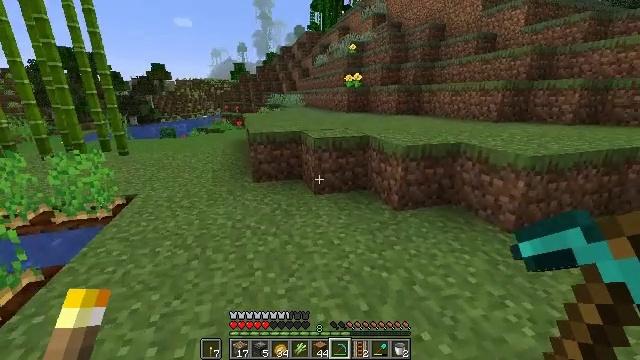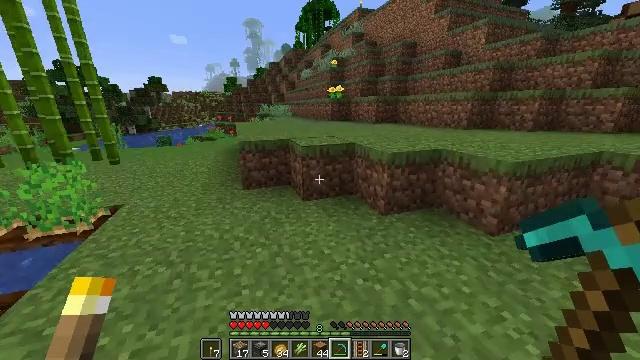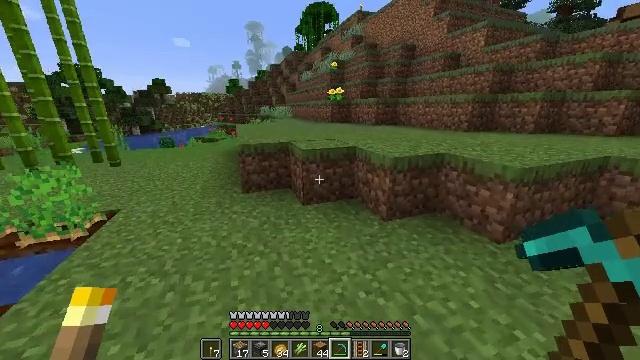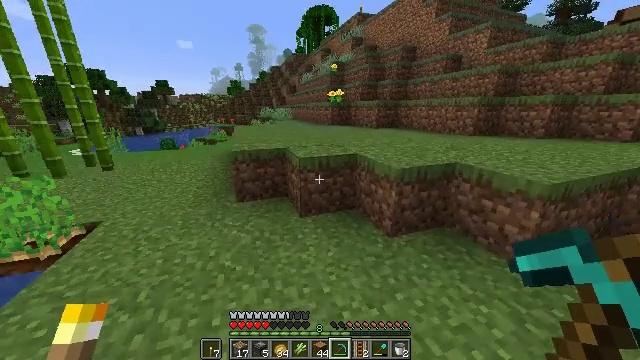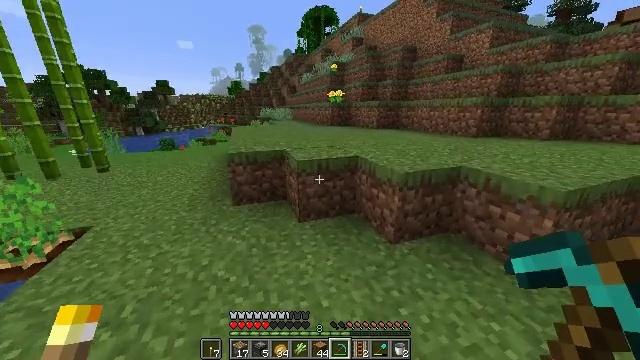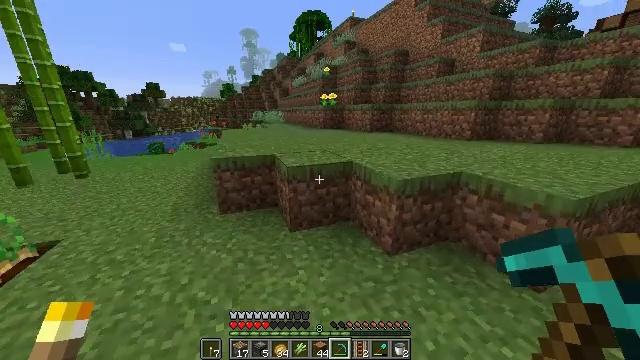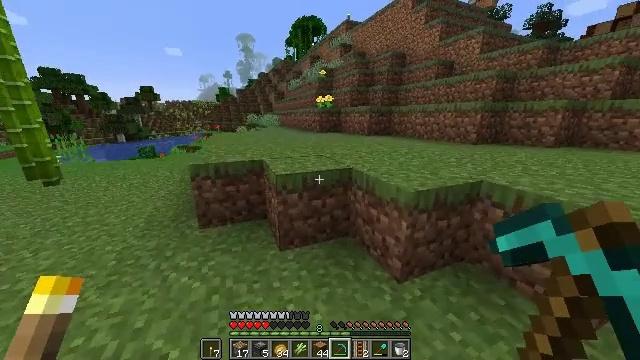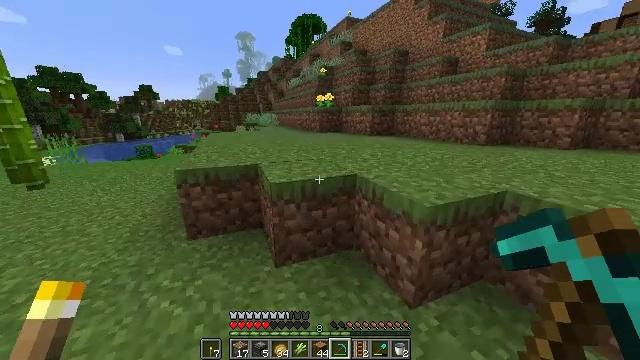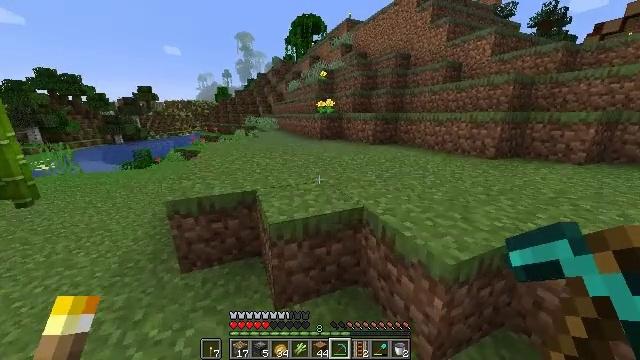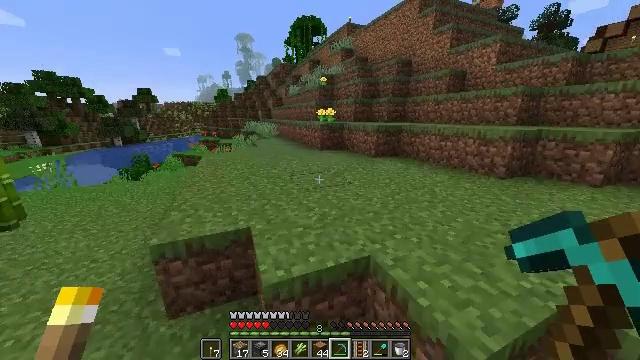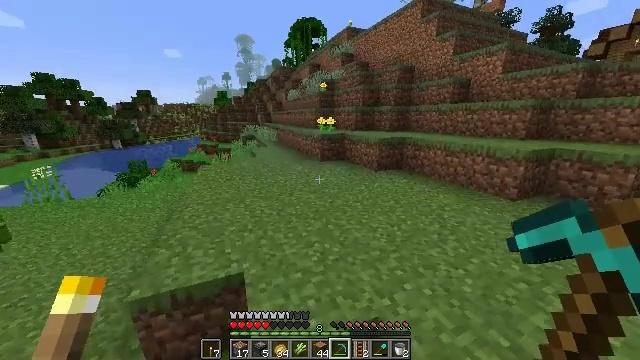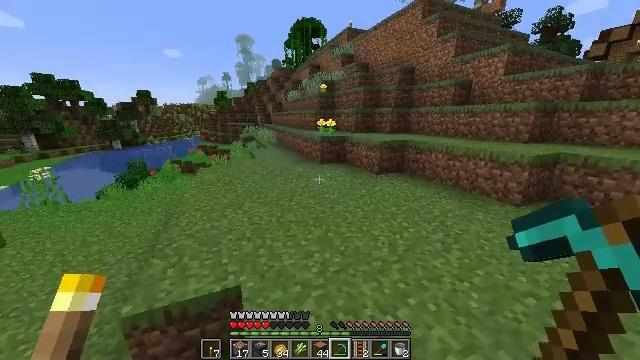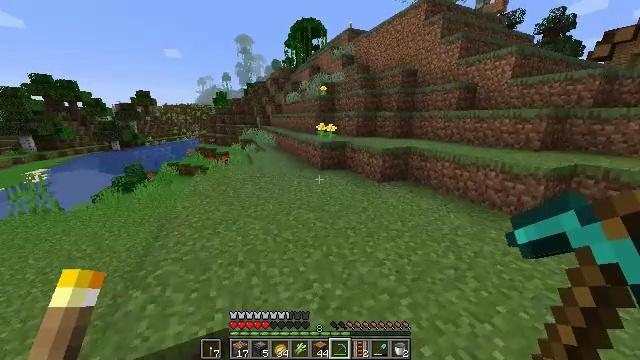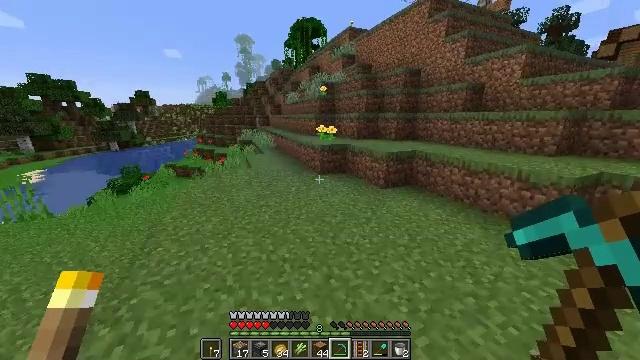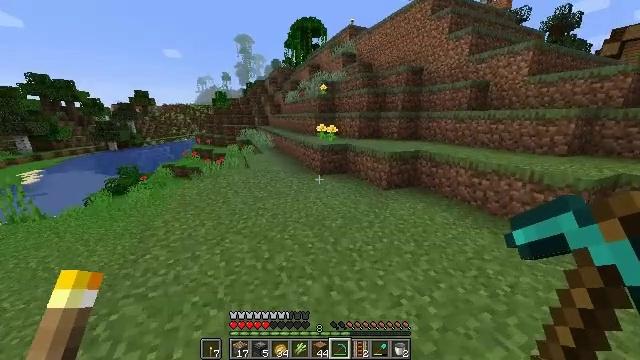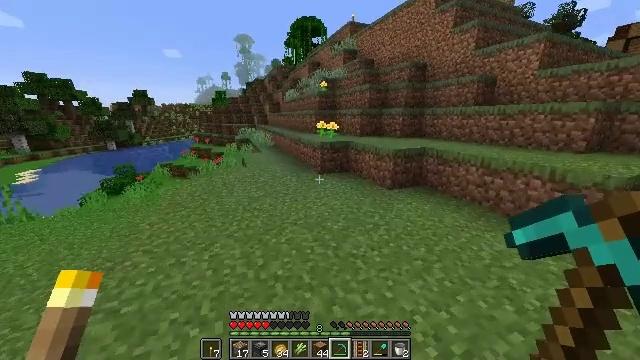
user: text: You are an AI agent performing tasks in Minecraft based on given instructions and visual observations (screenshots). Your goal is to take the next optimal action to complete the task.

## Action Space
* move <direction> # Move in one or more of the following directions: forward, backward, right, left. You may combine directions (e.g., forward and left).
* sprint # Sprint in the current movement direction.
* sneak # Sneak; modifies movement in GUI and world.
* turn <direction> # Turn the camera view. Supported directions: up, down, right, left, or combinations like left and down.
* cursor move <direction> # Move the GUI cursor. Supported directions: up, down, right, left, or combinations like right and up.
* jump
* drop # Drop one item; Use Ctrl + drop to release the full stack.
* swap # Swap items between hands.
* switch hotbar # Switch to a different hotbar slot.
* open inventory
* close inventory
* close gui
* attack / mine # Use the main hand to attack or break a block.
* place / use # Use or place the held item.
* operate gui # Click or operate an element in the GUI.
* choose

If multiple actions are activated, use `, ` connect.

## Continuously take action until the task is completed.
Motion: motion action
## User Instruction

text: Mine tall grass from the ground.
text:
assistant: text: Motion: move forward, sprint, turn right
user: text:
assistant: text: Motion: move forward, sprint
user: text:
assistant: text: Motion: move forward
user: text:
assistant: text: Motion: move forward
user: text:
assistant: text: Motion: move forward, turn right
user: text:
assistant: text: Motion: move forward, turn right
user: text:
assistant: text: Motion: move forward
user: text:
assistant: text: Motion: move forward, jump
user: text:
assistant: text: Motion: move forward, jump
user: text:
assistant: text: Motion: move forward, jump
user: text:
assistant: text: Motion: move forward, jump
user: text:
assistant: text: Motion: move forward, jump
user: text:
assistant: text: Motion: move forward, jump
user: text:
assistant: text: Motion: move forward, jump
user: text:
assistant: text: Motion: move forward, jump
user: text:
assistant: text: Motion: move forward, jump
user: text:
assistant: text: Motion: move forward, jump
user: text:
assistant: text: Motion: move forward, sprint, turn left, jump
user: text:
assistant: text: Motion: move forward, sprint, turn left, jump
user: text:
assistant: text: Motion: move forward, sprint, turn left, jump
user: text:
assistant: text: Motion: move forward, sprint, turn left, jump
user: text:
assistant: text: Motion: move forward, turn left, jump
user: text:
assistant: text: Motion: move forward, turn left, jump
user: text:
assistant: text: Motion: move forward, turn left and down, jump
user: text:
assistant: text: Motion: move forward, turn left and down, jump
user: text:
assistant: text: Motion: move forward, turn left
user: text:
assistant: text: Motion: turn left
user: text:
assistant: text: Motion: turn left
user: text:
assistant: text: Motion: turn left
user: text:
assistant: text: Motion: turn left